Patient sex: M
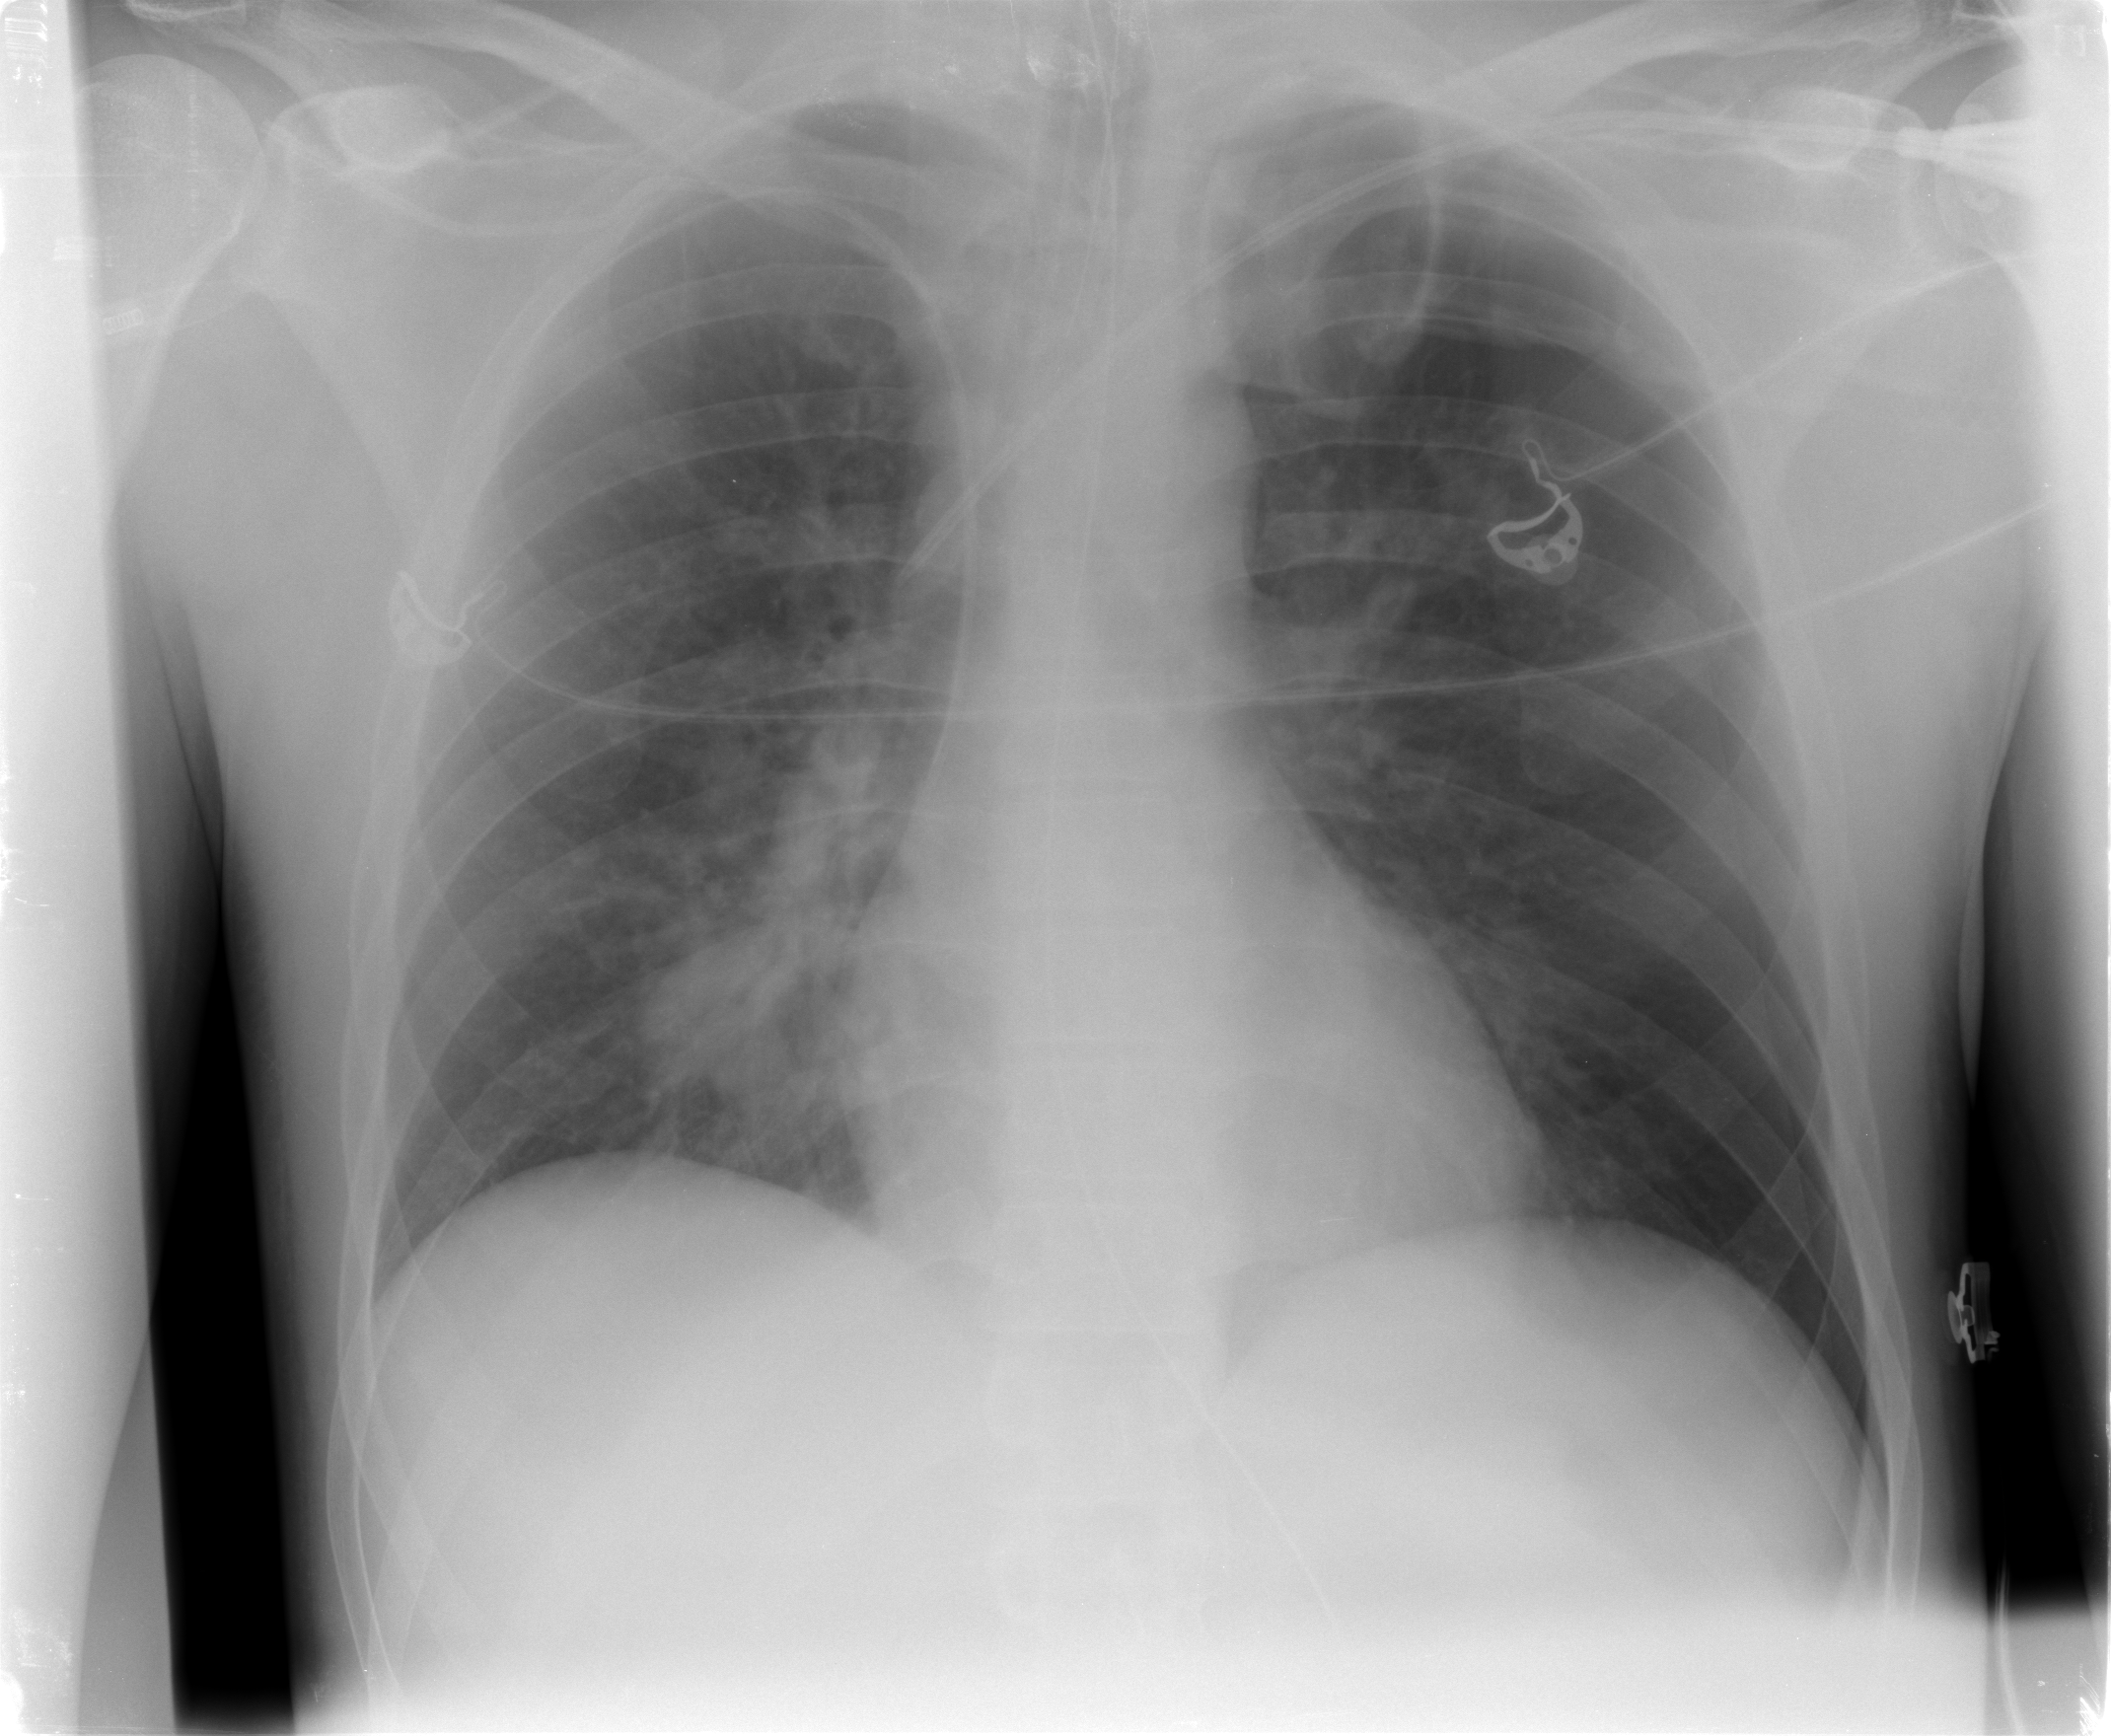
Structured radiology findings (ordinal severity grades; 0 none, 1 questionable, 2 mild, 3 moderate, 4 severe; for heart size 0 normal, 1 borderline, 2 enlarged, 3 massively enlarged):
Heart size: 0
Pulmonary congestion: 0
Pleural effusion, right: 0
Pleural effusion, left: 0
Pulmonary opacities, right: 2
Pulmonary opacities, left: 0
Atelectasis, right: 0
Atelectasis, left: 0